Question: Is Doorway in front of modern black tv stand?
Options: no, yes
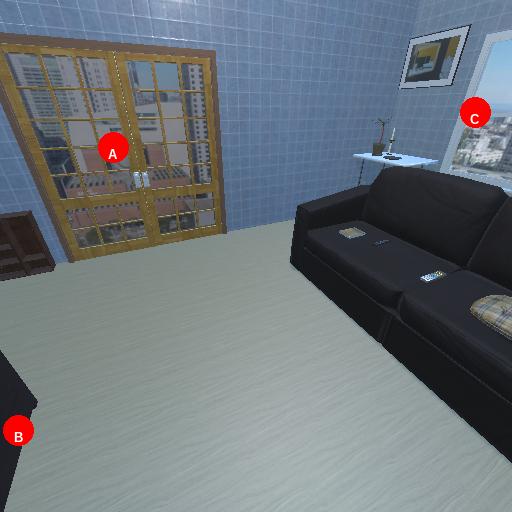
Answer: no